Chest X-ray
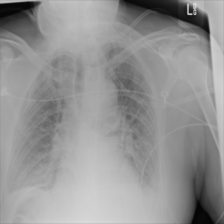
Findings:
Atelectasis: positive
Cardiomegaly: negative
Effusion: positive
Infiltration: negative
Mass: negative
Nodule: negative
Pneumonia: negative
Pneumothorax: negative
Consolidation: negative
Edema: negative
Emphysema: negative
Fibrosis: negative
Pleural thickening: negative
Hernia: negative